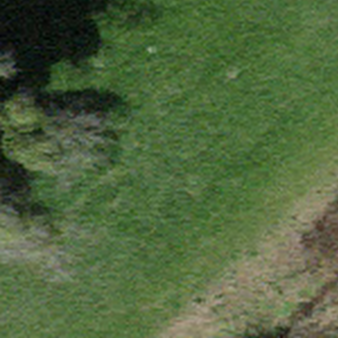
Label: other